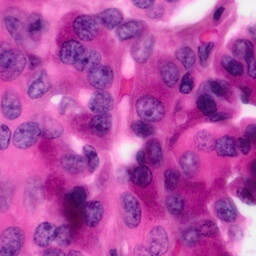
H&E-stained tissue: Pancreatic